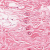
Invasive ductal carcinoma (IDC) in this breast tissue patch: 0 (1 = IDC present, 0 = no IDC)